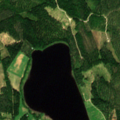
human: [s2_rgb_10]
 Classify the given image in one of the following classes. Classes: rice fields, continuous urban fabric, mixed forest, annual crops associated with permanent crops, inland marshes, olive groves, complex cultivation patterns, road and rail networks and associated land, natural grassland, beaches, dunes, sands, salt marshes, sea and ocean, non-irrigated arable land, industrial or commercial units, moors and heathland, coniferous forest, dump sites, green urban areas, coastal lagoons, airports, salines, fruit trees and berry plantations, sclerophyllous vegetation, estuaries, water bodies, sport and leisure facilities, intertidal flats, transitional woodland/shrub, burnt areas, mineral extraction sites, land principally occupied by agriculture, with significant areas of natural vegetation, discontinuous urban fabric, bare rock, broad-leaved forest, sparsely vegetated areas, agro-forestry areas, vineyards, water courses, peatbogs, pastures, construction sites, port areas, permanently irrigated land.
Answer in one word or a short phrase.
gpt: non-irrigated arable land, mixed forest, transitional woodland/shrub, water bodies